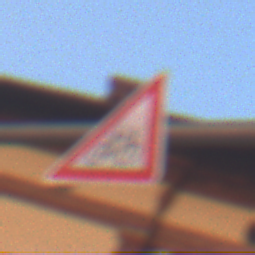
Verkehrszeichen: RadverkehrLinks
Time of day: SunriseSunset
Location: Outdoor (Urban)
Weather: Clear
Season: NotSpecified
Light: Natural